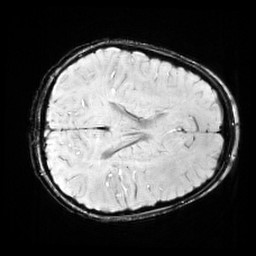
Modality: SWI
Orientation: axial
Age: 11
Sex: male
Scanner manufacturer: siemens
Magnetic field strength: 3 T
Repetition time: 0.027 s
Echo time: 0.02 s